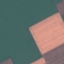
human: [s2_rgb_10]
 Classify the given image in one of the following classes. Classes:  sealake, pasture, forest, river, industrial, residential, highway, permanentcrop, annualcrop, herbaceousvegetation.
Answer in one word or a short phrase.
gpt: AnnualCrop